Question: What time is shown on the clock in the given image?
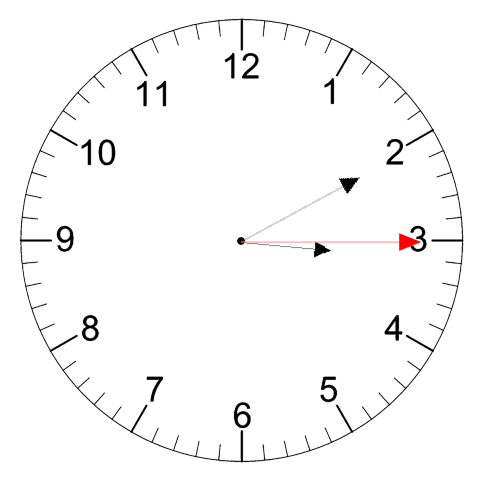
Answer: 03:10:15